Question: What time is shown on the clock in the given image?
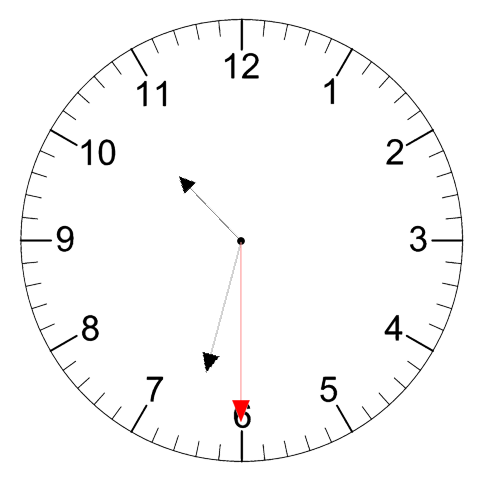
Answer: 10:32:30